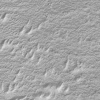
Atmospheric dust classification: not_dusty